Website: macys
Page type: cross-sells
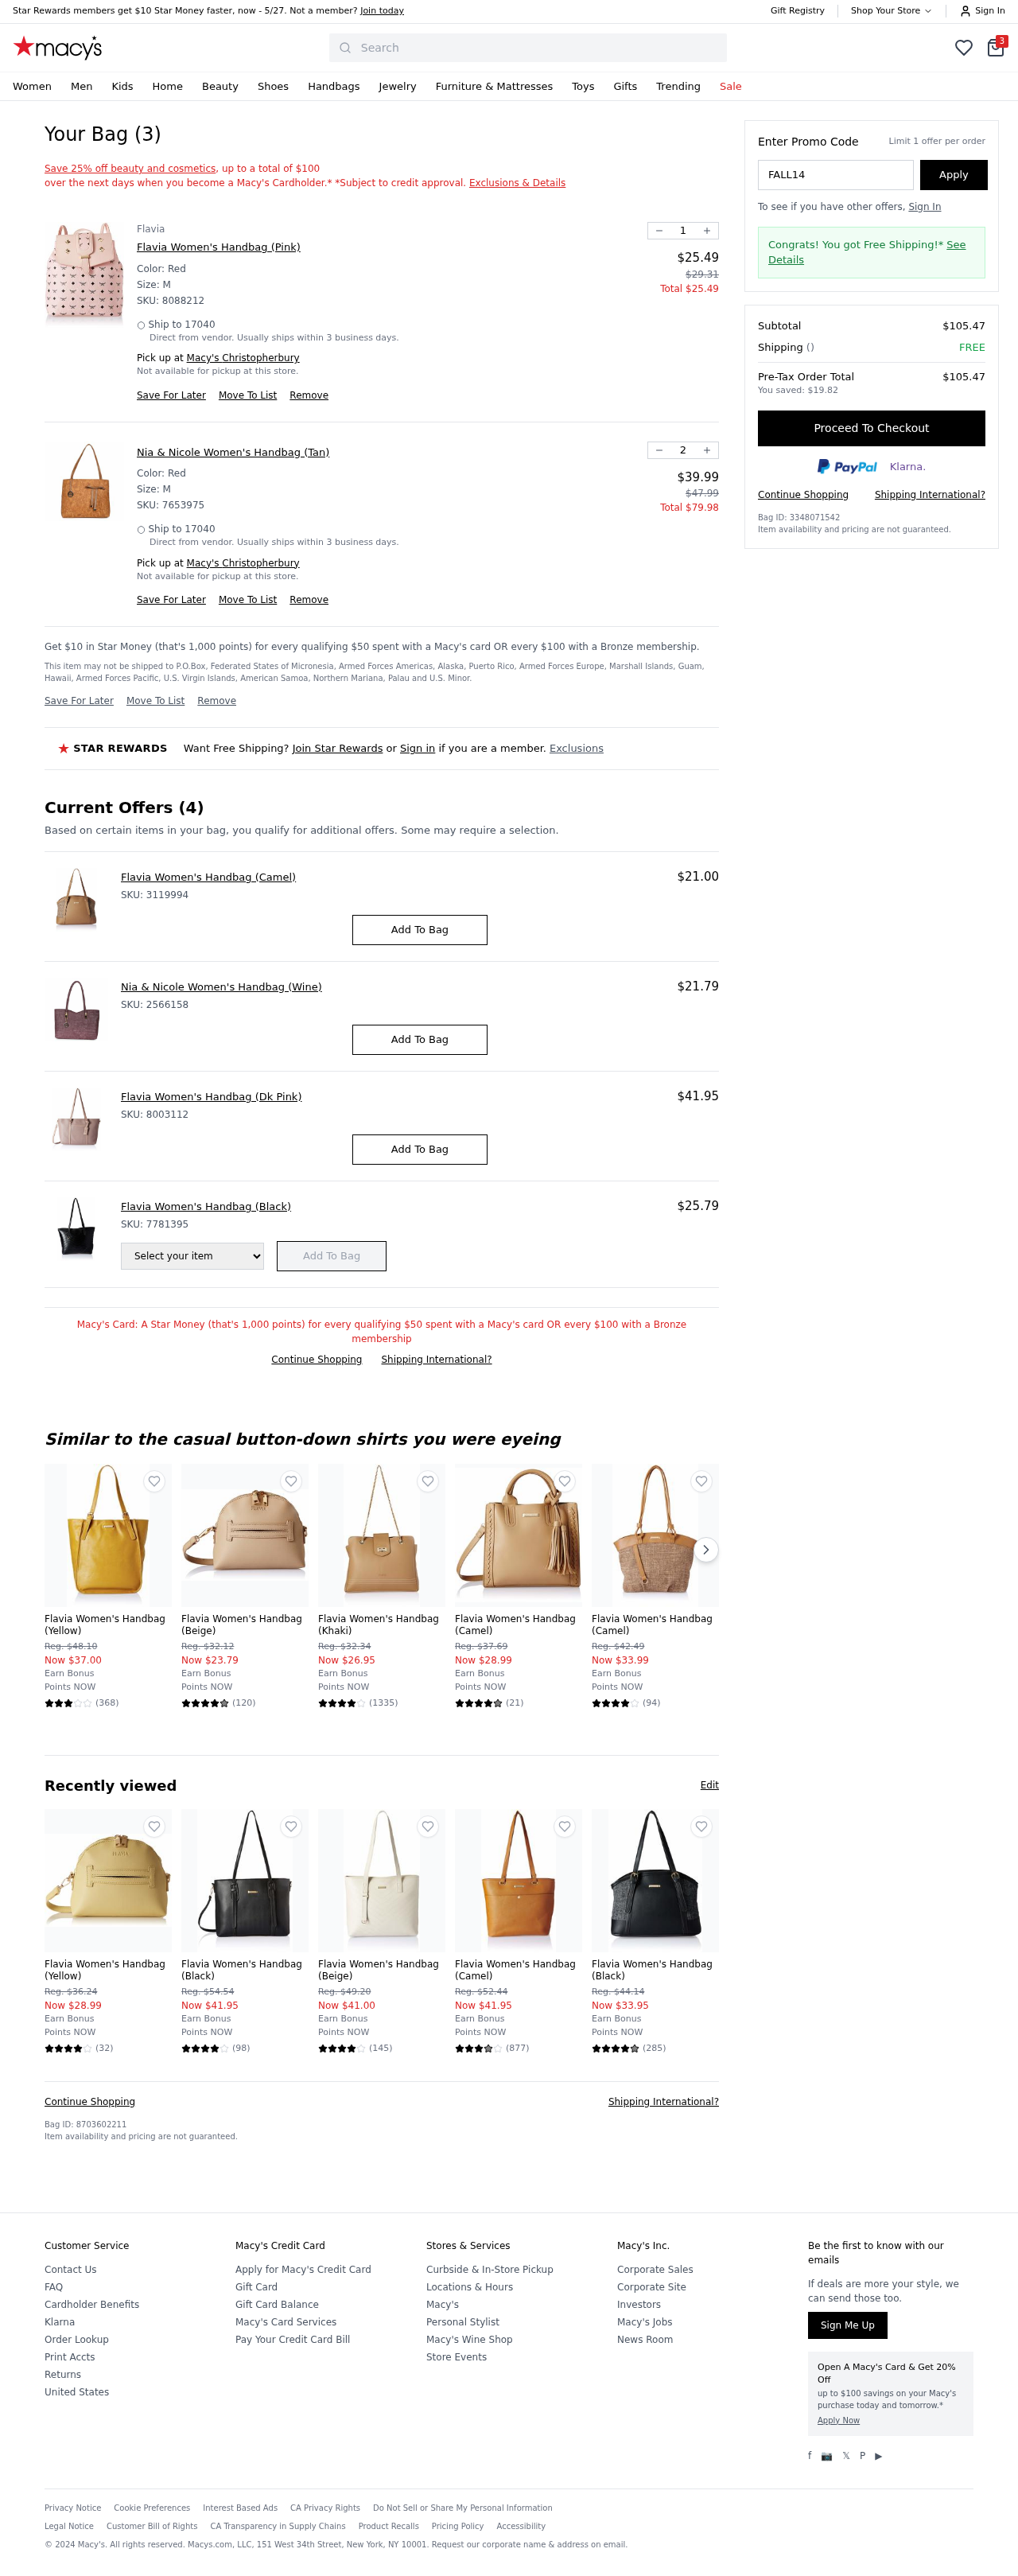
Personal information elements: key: PII_CITY
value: Christopherbury
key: PII_POSTCODE
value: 17040
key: PII_PROMO_CODE
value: FALL14
Product elements: key: PRODUCT10_NAME
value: Flavia Women's Handbag (Yellow)
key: PRODUCT10_NUM_RATINGS
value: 32
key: PRODUCT10_PRICE
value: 28.99
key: PRODUCT10_RATING
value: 4.1
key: PRODUCT11_NAME
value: Flavia Women's Handbag (Black)
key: PRODUCT11_NUM_RATINGS
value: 98
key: PRODUCT11_PRICE
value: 41.95
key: PRODUCT11_RATING
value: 4.4
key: PRODUCT12_NAME
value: Flavia Women's Handbag (Beige)
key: PRODUCT12_NUM_RATINGS
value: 145
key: PRODUCT12_PRICE
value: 41
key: PRODUCT12_RATING
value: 4.4
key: PRODUCT13_NAME
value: Flavia Women's Handbag (Camel)
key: PRODUCT13_NUM_RATINGS
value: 877
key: PRODUCT13_PRICE
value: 41.95
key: PRODUCT13_RATING
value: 3.9
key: PRODUCT14_NAME
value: Flavia Women's Handbag (Black)
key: PRODUCT14_NUM_RATINGS
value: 285
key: PRODUCT14_PRICE
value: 33.95
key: PRODUCT14_RATING
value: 4.7
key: PRODUCT15_NAME
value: Flavia Women's Handbag (Camel)
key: PRODUCT15_PRICE
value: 21
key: PRODUCT16_NAME
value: Flavia Women's Handbag (Dk Pink)
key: PRODUCT16_PRICE
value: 41.95
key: PRODUCT1_BRAND
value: Flavia
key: PRODUCT1_NAME
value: Flavia Women's Handbag (Pink)
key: PRODUCT1_PRICE
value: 25.49
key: PRODUCT1_QUANTITY
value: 1
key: PRODUCT2_NAME
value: Nia & Nicole Women's Handbag (Tan)
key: PRODUCT2_PRICE
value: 39.99
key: PRODUCT2_QUANTITY
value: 2
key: PRODUCT3_NAME
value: Nia & Nicole Women's Handbag (Wine)
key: PRODUCT3_PRICE
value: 21.79
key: PRODUCT4_NAME
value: Flavia Women's Handbag (Black)
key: PRODUCT4_PRICE
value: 25.79
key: PRODUCT5_NAME
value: Flavia Women's Handbag (Yellow)
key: PRODUCT5_NUM_RATINGS
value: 368
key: PRODUCT5_PRICE
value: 37
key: PRODUCT5_RATING
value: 3.2
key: PRODUCT6_NAME
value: Flavia Women's Handbag (Beige)
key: PRODUCT6_NUM_RATINGS
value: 120
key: PRODUCT6_PRICE
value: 23.79
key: PRODUCT6_RATING
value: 4.7
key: PRODUCT7_NAME
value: Flavia Women's Handbag (Khaki)
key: PRODUCT7_NUM_RATINGS
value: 1335
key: PRODUCT7_PRICE
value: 26.95
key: PRODUCT7_RATING
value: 4.2
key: PRODUCT8_NAME
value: Flavia Women's Handbag (Camel)
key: PRODUCT8_NUM_RATINGS
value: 21
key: PRODUCT8_PRICE
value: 28.99
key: PRODUCT8_RATING
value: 4.7
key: PRODUCT9_NAME
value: Flavia Women's Handbag (Camel)
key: PRODUCT9_NUM_RATINGS
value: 94
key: PRODUCT9_PRICE
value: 33.99
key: PRODUCT9_RATING
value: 4.1
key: PRODUCT1_SKU
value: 8088212
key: PRODUCT1_ORIGINAL_PRICE
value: $29.31
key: PRODUCT1_TOTAL
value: $25.49
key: PRODUCT2_SKU
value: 7653975
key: PRODUCT2_ORIGINAL_PRICE
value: $47.99
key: PRODUCT2_TOTAL
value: $79.98
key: PRODUCT15_SKU
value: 3119994
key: PRODUCT3_SKU
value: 2566158
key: PRODUCT16_SKU
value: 8003112
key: PRODUCT4_SKU
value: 7781395
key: PRODUCT5_ORIGINAL_PRICE
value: Reg. $48.10
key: PRODUCT6_ORIGINAL_PRICE
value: Reg. $32.12
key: PRODUCT7_ORIGINAL_PRICE
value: Reg. $32.34
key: PRODUCT8_ORIGINAL_PRICE
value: Reg. $37.69
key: PRODUCT9_ORIGINAL_PRICE
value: Reg. $42.49
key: PRODUCT10_ORIGINAL_PRICE
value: Reg. $36.24
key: PRODUCT11_ORIGINAL_PRICE
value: Reg. $54.54
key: PRODUCT12_ORIGINAL_PRICE
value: Reg. $49.20
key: PRODUCT13_ORIGINAL_PRICE
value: Reg. $52.44
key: PRODUCT14_ORIGINAL_PRICE
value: Reg. $44.14
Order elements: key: ORDER_NUM_ITEMS
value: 3
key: ORDER_SUBTOTAL
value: $105.47
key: ORDER_TOTAL
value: $105.47
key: ORDER_SAVINGS
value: $19.82
Search elements: key: HEADER_SEARCH
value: Search